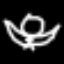
Label: angel